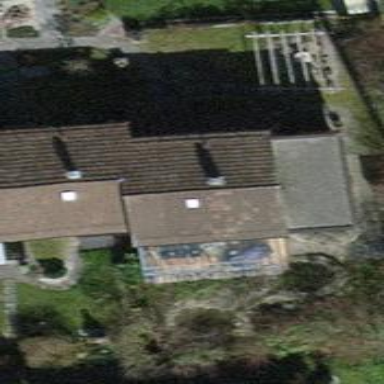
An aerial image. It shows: Building with tiled roof.